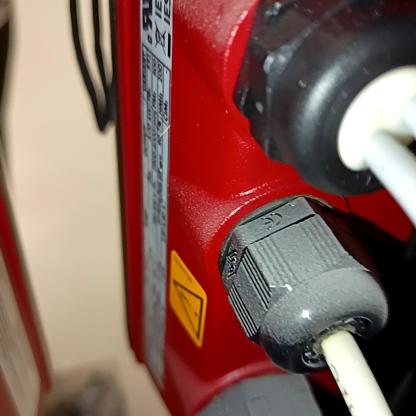
Klasa: inne